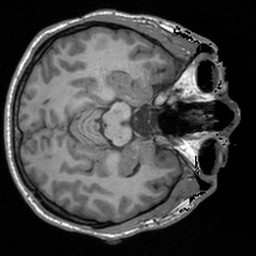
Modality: T1w
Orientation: axial
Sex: male
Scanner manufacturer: siemens
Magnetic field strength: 3 T
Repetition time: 1.9 s
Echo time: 0.00226 s